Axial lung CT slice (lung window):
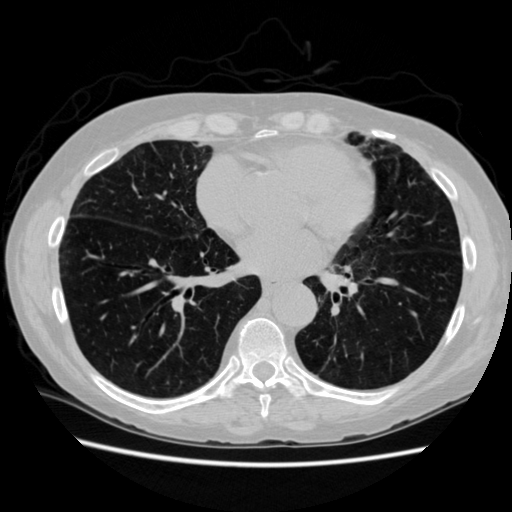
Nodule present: no